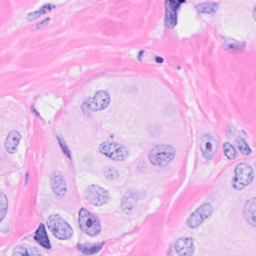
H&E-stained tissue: Breast